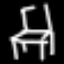
Label: chair